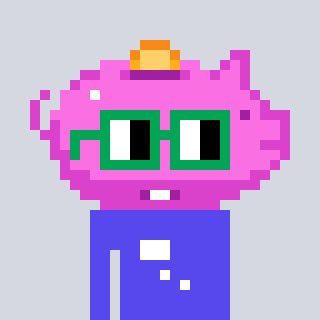
a pixel art character with square green glasses, a piggybank-shaped head and a computerblue-colored body on a cool background